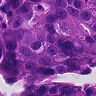
Metastatic tissue present: yes